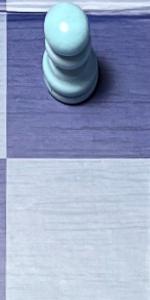
Label: Empty